Question: I want to ensure that the patchs I plot are always displayed, not depending if they are to small compared to the current axes units.
The following minimal code illustrates the issue:
'''
axisLim=10000;
figure
hold on
plot(1:axisLim);
p1=patch([10 10 500 500],[0 axisLim axisLim 0],[1 1 1 1],'EdgeColor','none',wFaceColor','r')
p2=patch([9000 9000 9001 9001],[0 axisLim axisLim 0],[1 1 1 1],'FaceColor','r','EdgeColor','none')
'''

The patch p1 will be visible, whereas the second won't. Anyone knows how I can make sure that all patchs are visible?
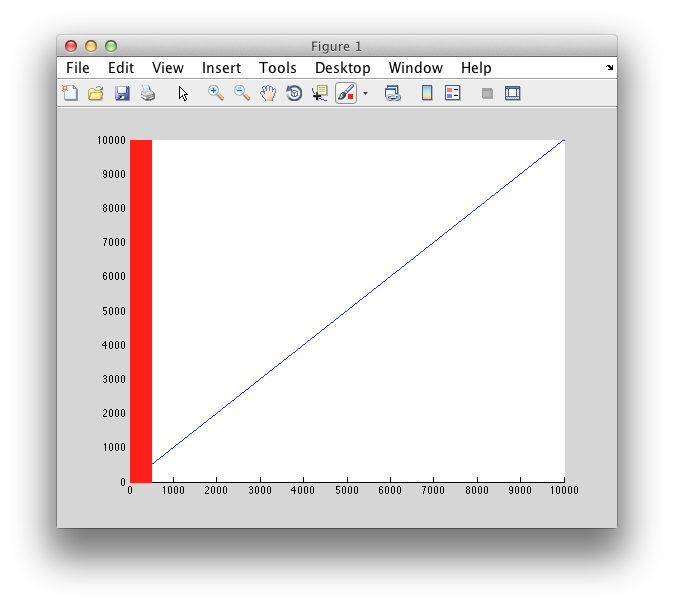
Answer: You can change your code to this. This should work. For the second patch instead of face color, you are giving it to the edge. Which will make it appear on the plot.
'''
axisLim=10000;
figure
hold on
plot(1:axisLim);
p1=patch([10 10 500 500],[0 axisLim axisLim 0],[1 1 1 1],...
'EdgeColor','r','FaceColor','r')
p2=patch([9000 9000 9001 9001],[0 axisLim axisLim 0],[1 1 1 1],...
'FaceColor','r','EdgeColor','r')
'''